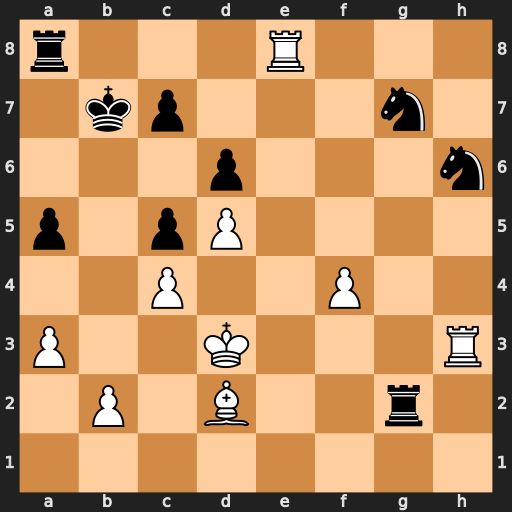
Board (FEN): r3R3/1kp3n1/3p3n/p1pP4/2P2P2/P2K3R/1P1B2r1/8
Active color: w
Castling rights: -
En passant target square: -
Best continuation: Rxa8 Kxa8 Rxh6